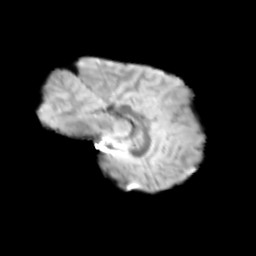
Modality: T2w
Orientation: sagittal
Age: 9
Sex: male
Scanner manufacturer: siemens
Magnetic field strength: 3 T
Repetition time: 3.8 s
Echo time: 0.07 s